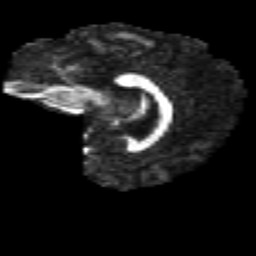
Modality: FA
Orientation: sagittal
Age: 44
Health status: ill
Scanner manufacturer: philips
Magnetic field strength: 3 T
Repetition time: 9 s
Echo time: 0.127 s